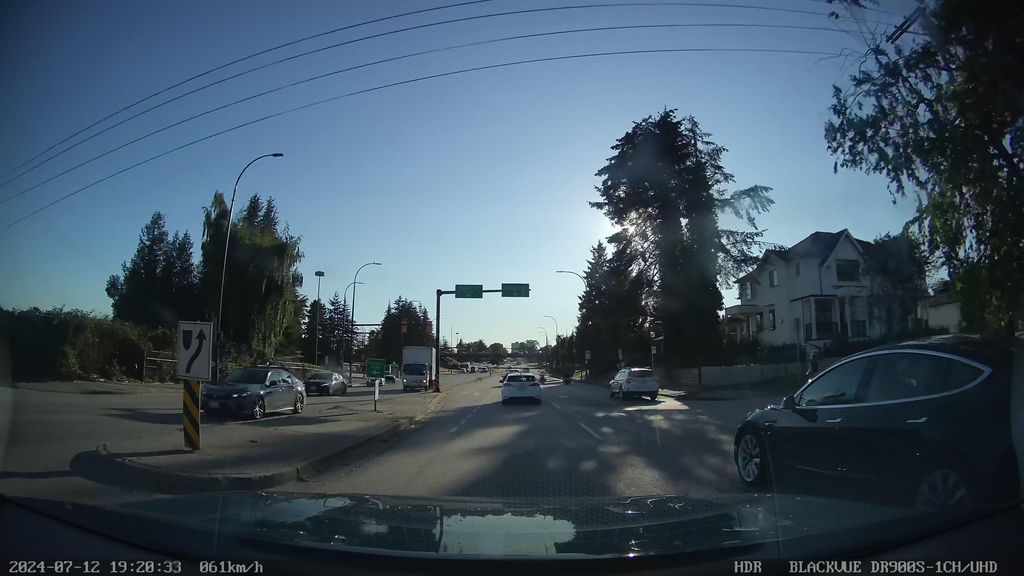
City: vancouver